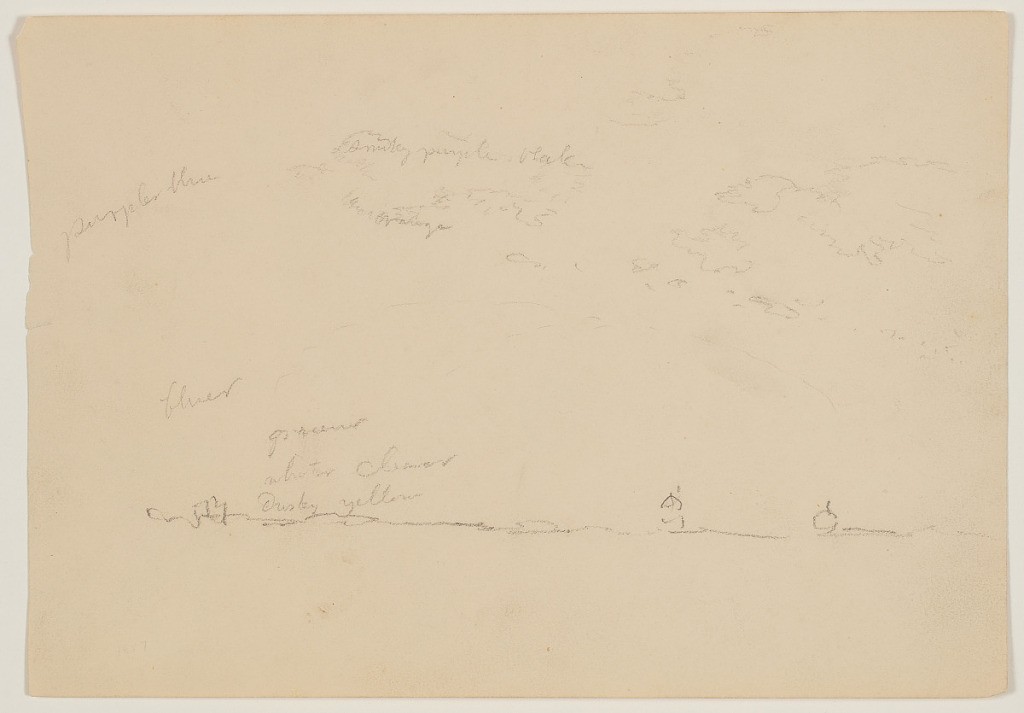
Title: Twilight Sketch
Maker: Frederic Edwin Church, American, 1826–1900
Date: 1853-1900
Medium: Graphite on off-white wove paper
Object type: drawing
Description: Landscape sketch showing a view of clouds hanging in a twilight sky (indicated by the artist's color notations) above flat terrain with two indistinct structures at right. At left, some vegetation is possibly included, but it is unclear.